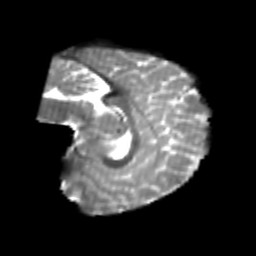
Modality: T2w
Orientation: sagittal
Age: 21
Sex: female
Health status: healthy
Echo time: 0.074 s